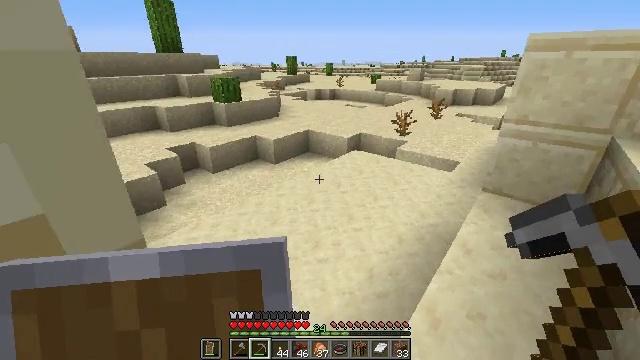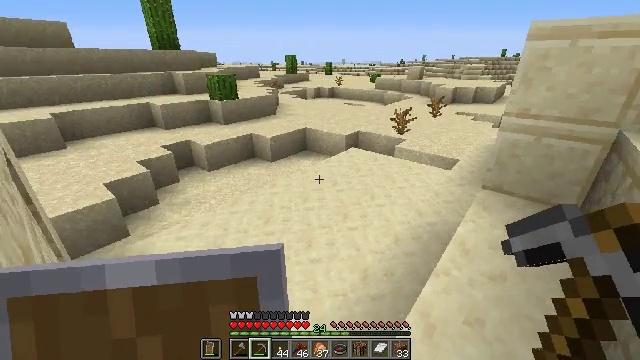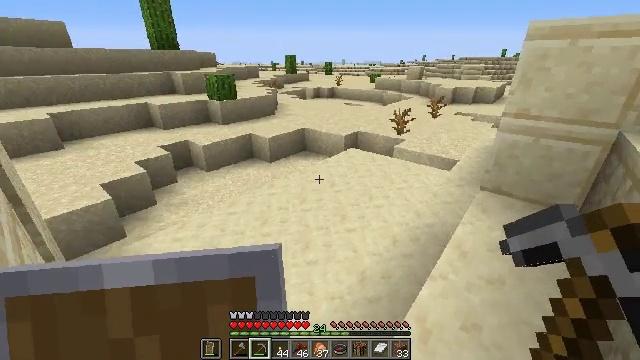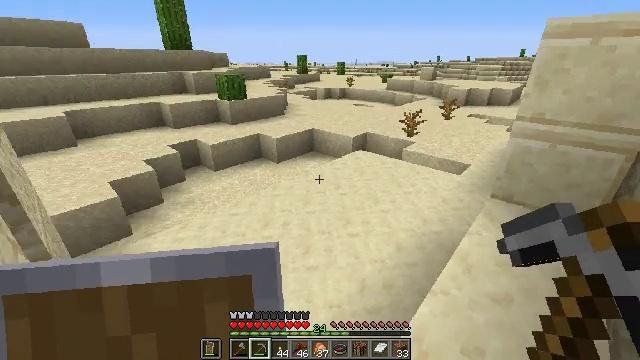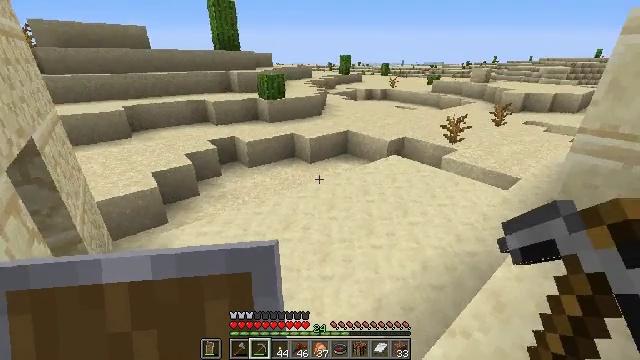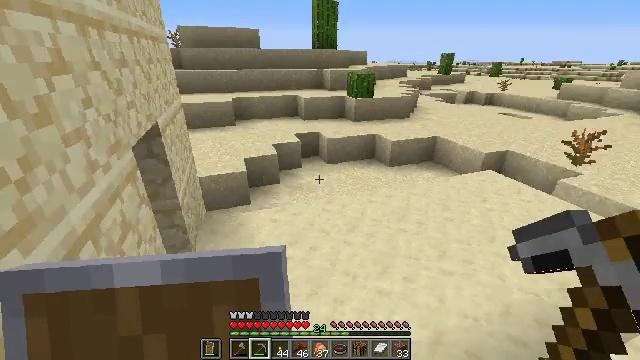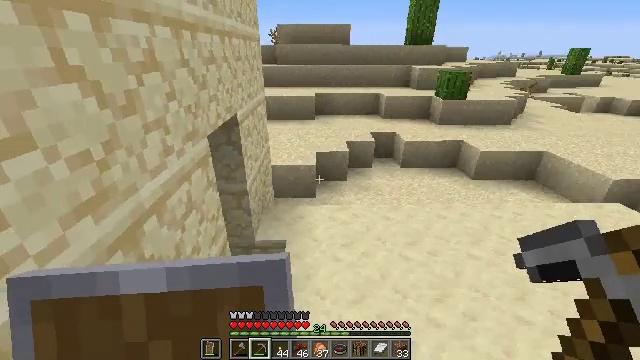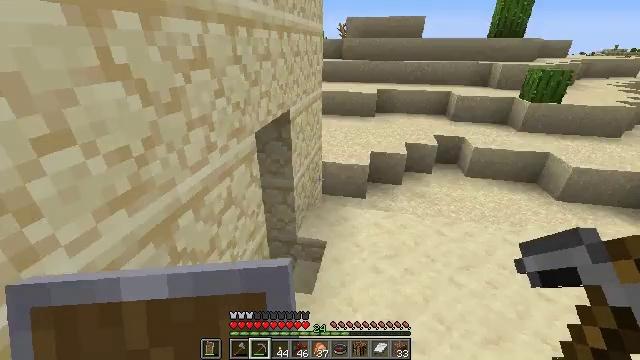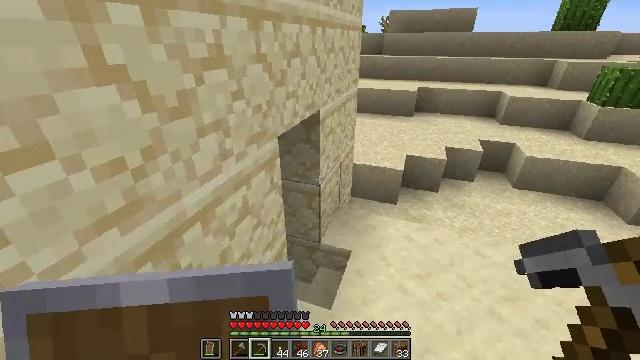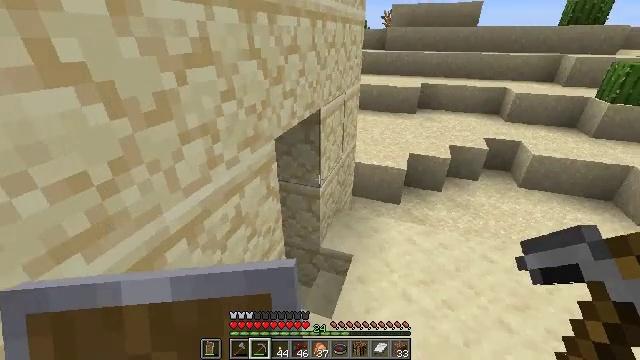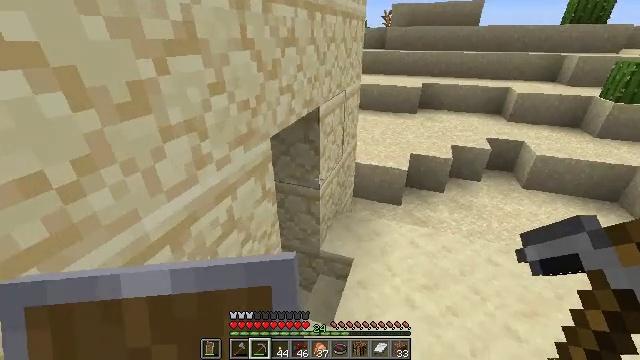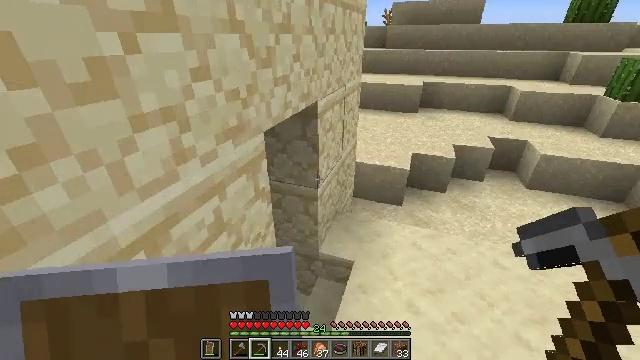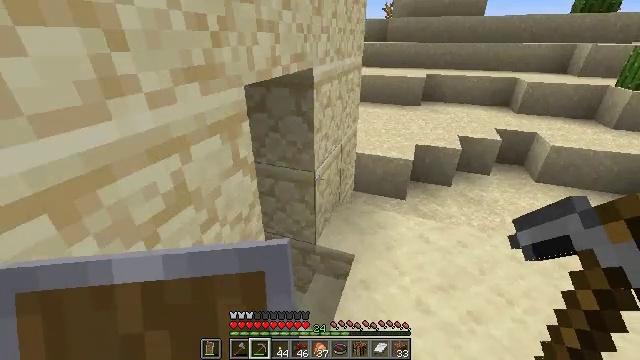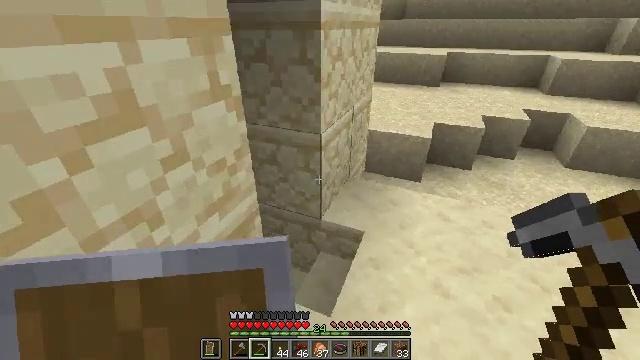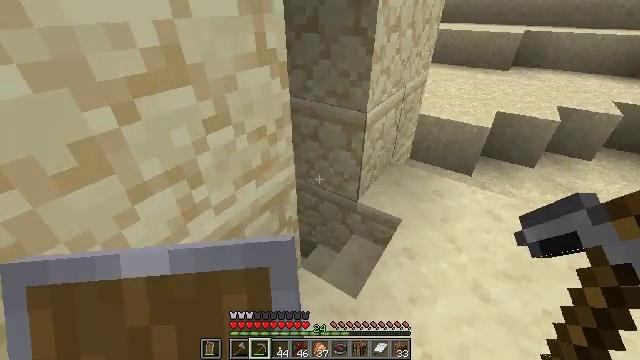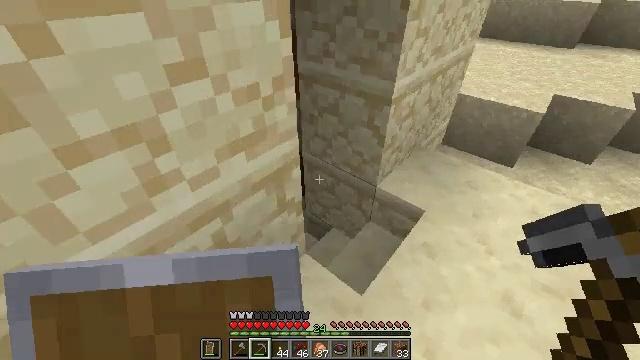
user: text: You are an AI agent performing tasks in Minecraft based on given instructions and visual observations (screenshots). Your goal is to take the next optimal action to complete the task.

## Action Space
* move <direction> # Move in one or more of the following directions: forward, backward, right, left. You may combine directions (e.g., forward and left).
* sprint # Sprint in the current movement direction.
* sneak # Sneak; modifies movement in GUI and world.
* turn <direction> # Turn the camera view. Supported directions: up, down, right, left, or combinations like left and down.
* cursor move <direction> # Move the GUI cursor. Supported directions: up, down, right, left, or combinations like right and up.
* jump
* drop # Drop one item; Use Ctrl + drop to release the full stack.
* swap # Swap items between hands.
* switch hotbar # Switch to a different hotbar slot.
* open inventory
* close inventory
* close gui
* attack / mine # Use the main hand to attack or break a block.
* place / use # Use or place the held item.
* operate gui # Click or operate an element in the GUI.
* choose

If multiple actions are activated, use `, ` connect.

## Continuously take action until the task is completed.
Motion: motion action
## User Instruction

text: Mine the orange terracotta block.
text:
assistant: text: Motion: move forward and move right
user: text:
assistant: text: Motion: move forward and move right
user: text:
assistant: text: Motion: move forward and move right, turn left
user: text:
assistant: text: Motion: move forward and move right, turn left
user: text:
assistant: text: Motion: move forward and move right, turn left
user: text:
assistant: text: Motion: move forward, turn left
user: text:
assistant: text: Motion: move forward, turn left and down
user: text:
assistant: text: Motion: move forward, turn left
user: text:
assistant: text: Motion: move forward
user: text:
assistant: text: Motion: move forward
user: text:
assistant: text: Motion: move forward
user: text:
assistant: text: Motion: move forward and move right
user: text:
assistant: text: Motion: move forward and move right, turn left and down
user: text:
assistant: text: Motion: move forward and move right, turn left and down
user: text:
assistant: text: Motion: move forward and move right, turn left and down
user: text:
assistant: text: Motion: move forward and move right, turn left and down
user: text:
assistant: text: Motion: move forward and move right, turn left and down
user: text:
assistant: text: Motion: move forward and move right, turn left and down
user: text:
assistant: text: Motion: move forward and move right, turn left and down
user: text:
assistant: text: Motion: move forward and move right, turn left and down
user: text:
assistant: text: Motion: move forward, turn right and down
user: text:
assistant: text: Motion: move forward
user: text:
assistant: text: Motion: move forward, turn right
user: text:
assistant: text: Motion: move forward
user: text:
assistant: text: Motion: move forward
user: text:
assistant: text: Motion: move forward
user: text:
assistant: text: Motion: move forward and move left, turn left
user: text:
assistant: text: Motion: move forward and move left, turn left
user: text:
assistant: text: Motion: move forward and move left, turn left
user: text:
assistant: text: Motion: move forward and move left